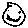
Label: smiley face